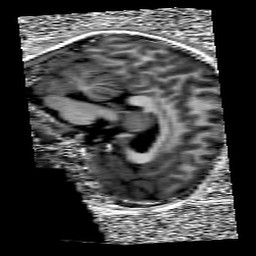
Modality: UNIT1
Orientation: sagittal
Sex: male
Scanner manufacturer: siemens
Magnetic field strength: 3 T
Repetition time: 5 s
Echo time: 0.00368 s